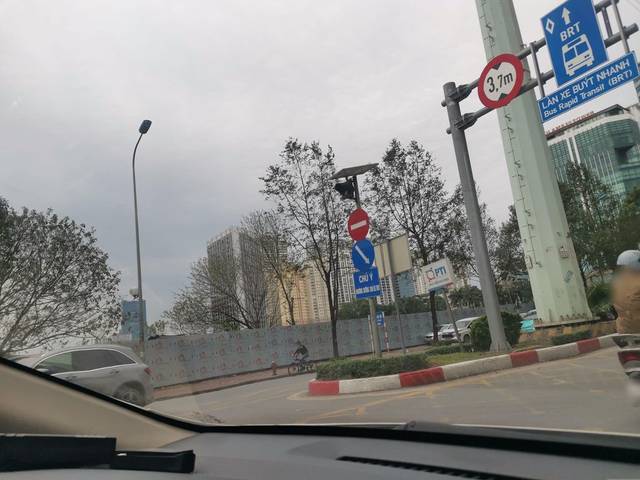
Region: Vietnam
Coordinates: 20.996, 105.793